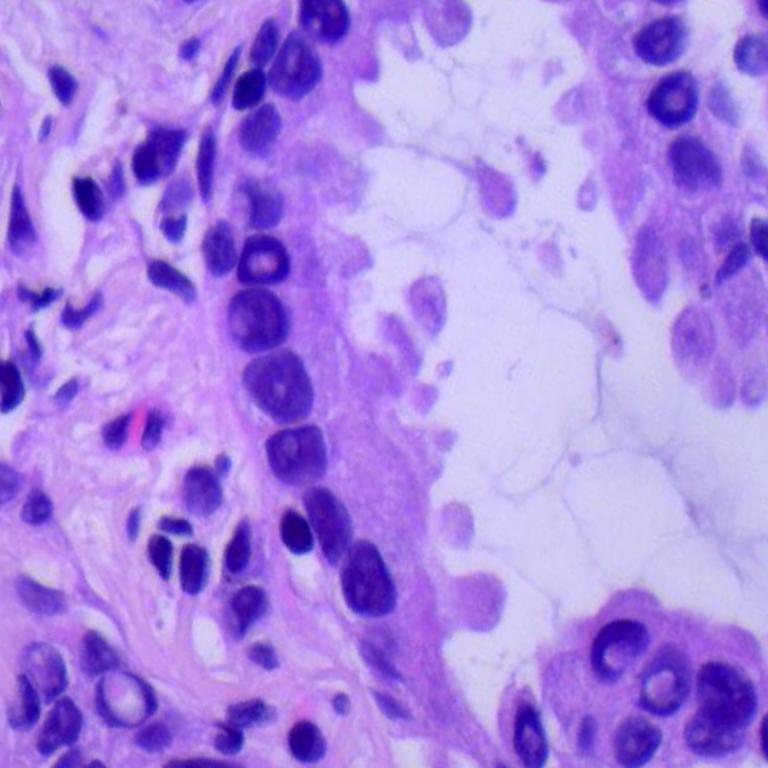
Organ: lung
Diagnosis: adenocarcinomas